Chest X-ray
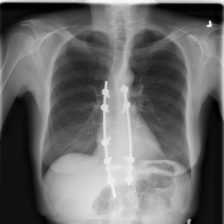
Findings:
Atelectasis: positive
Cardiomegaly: negative
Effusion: negative
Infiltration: negative
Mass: negative
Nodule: negative
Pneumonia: negative
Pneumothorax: negative
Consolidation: negative
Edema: negative
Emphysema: negative
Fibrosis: negative
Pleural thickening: negative
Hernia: negative